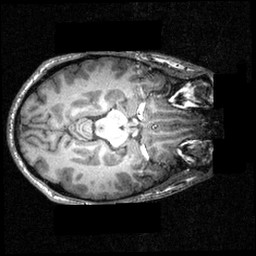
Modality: T1w
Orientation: axial
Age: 21
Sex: male
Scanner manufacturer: siemens
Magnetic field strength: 3.951 T
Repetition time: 1.5 s
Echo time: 0.00335 s